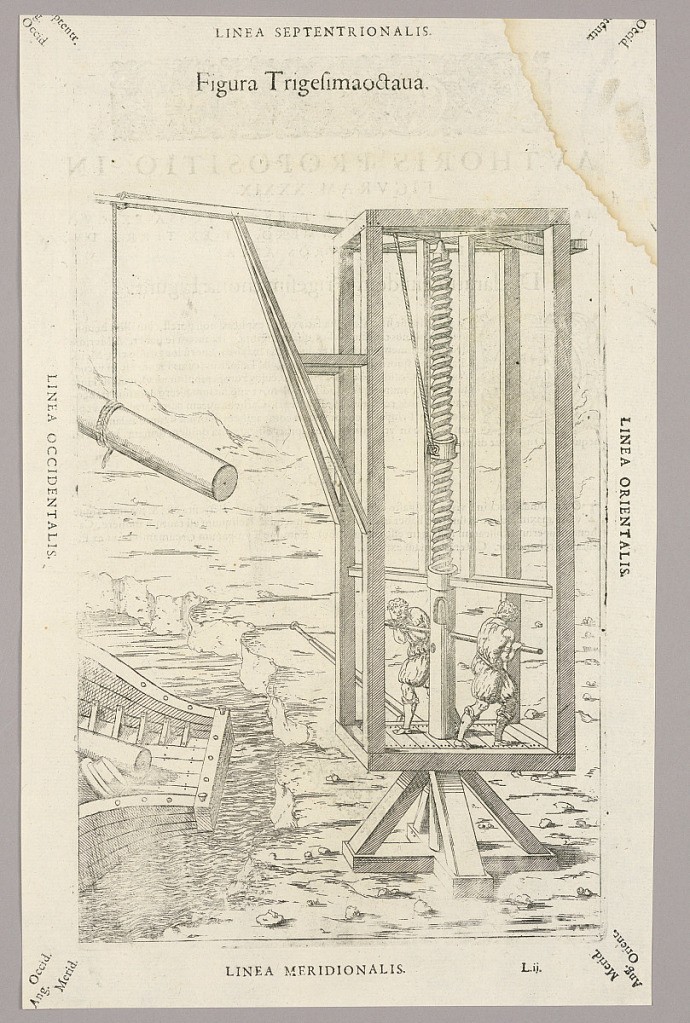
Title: Plate XXXVIII from Theatrum instrumentorum et machinarum
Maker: Julio Paschale
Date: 1582
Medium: Woodcut on paper
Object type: Print
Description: Crame for transferring solid objects from the ship to shore: water, at  left; boat with columns. Two men turn a screw on a platform that moves the crane. Description in Latin on verso of 1949-152-235.